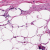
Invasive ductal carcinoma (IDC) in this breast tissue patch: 0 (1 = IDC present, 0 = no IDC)